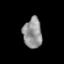
Tissue: prostate
Cell type: Epithelial cells
Senescence score: 0.2686
Nuclear area (px): 557
Mean DAPI intensity: 145.729